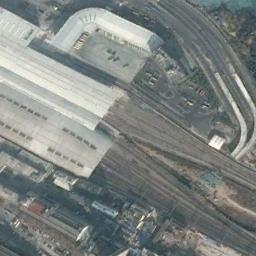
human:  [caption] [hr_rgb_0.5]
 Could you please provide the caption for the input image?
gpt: There is a good railway station in the suburbs .

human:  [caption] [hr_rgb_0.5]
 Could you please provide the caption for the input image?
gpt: The railway station has some railways and a white building .

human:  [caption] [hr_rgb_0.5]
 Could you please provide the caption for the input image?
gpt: The railway station is next to some buildings .

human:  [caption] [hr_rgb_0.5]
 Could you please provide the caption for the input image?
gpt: There are many buildings beside the railway station .

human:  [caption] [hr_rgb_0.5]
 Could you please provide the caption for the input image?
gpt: There are some buildings beside the white railway station .